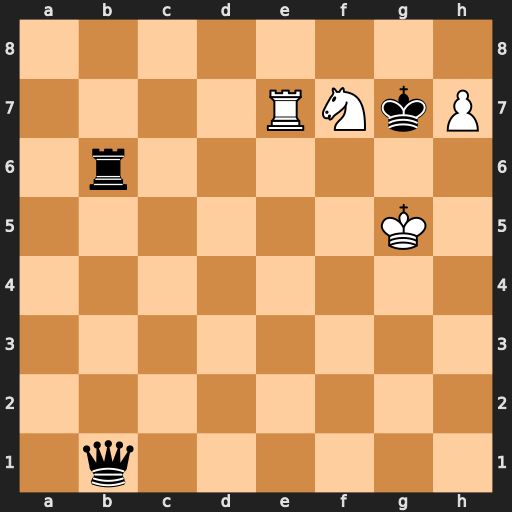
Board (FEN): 8/4RNkP/1r6/6K1/8/8/8/1q6
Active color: w
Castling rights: -
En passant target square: -
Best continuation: h8=Q#